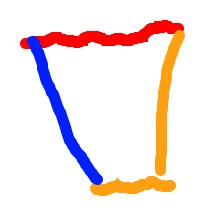
Shape: trapezoid